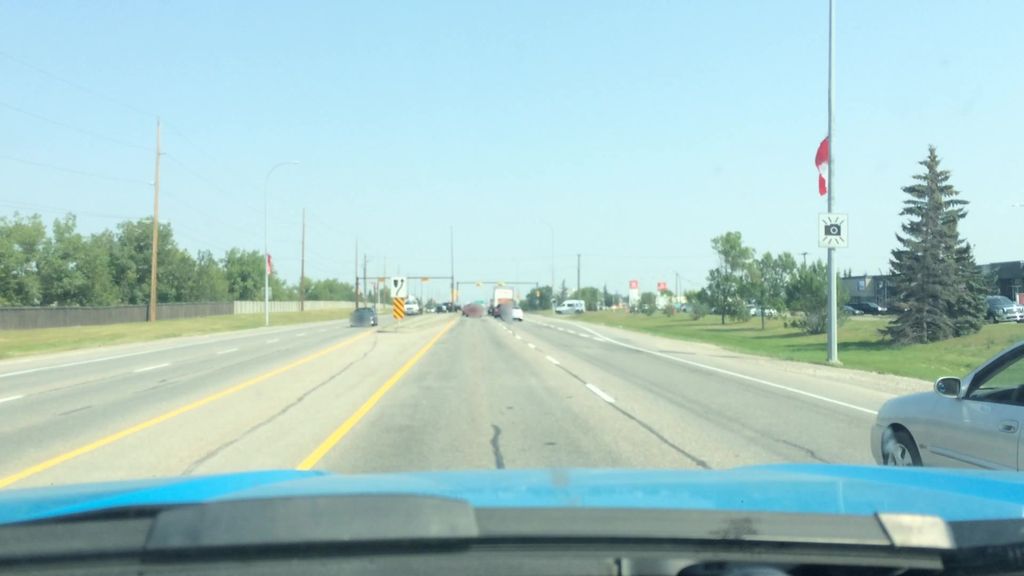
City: calgary